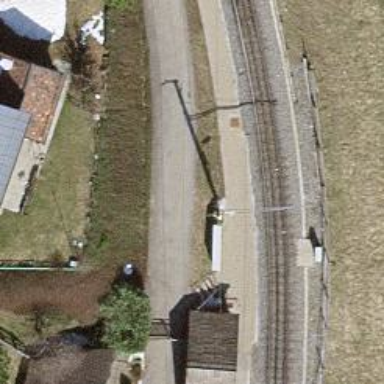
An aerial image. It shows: Railway halt.